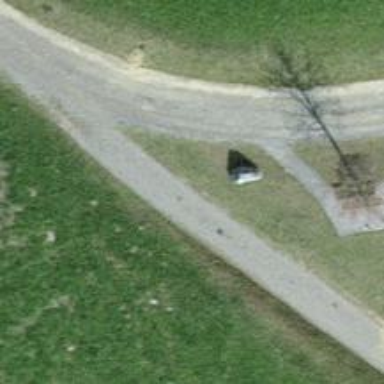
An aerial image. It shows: Stone memorial with historic significance.